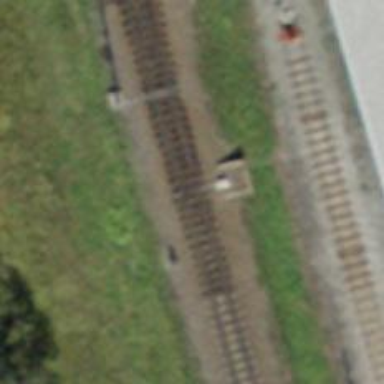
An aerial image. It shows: Railway switch.